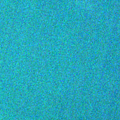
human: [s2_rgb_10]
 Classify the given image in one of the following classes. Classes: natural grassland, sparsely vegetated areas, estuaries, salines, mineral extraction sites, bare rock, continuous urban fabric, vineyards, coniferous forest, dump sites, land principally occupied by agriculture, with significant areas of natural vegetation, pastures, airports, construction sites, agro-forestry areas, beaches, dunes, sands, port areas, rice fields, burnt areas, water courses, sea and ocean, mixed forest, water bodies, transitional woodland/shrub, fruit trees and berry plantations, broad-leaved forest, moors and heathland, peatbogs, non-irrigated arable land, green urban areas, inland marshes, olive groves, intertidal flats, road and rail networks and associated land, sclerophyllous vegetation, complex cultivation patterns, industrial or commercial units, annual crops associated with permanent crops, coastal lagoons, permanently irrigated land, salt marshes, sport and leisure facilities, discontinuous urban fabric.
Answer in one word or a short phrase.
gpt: sea and ocean